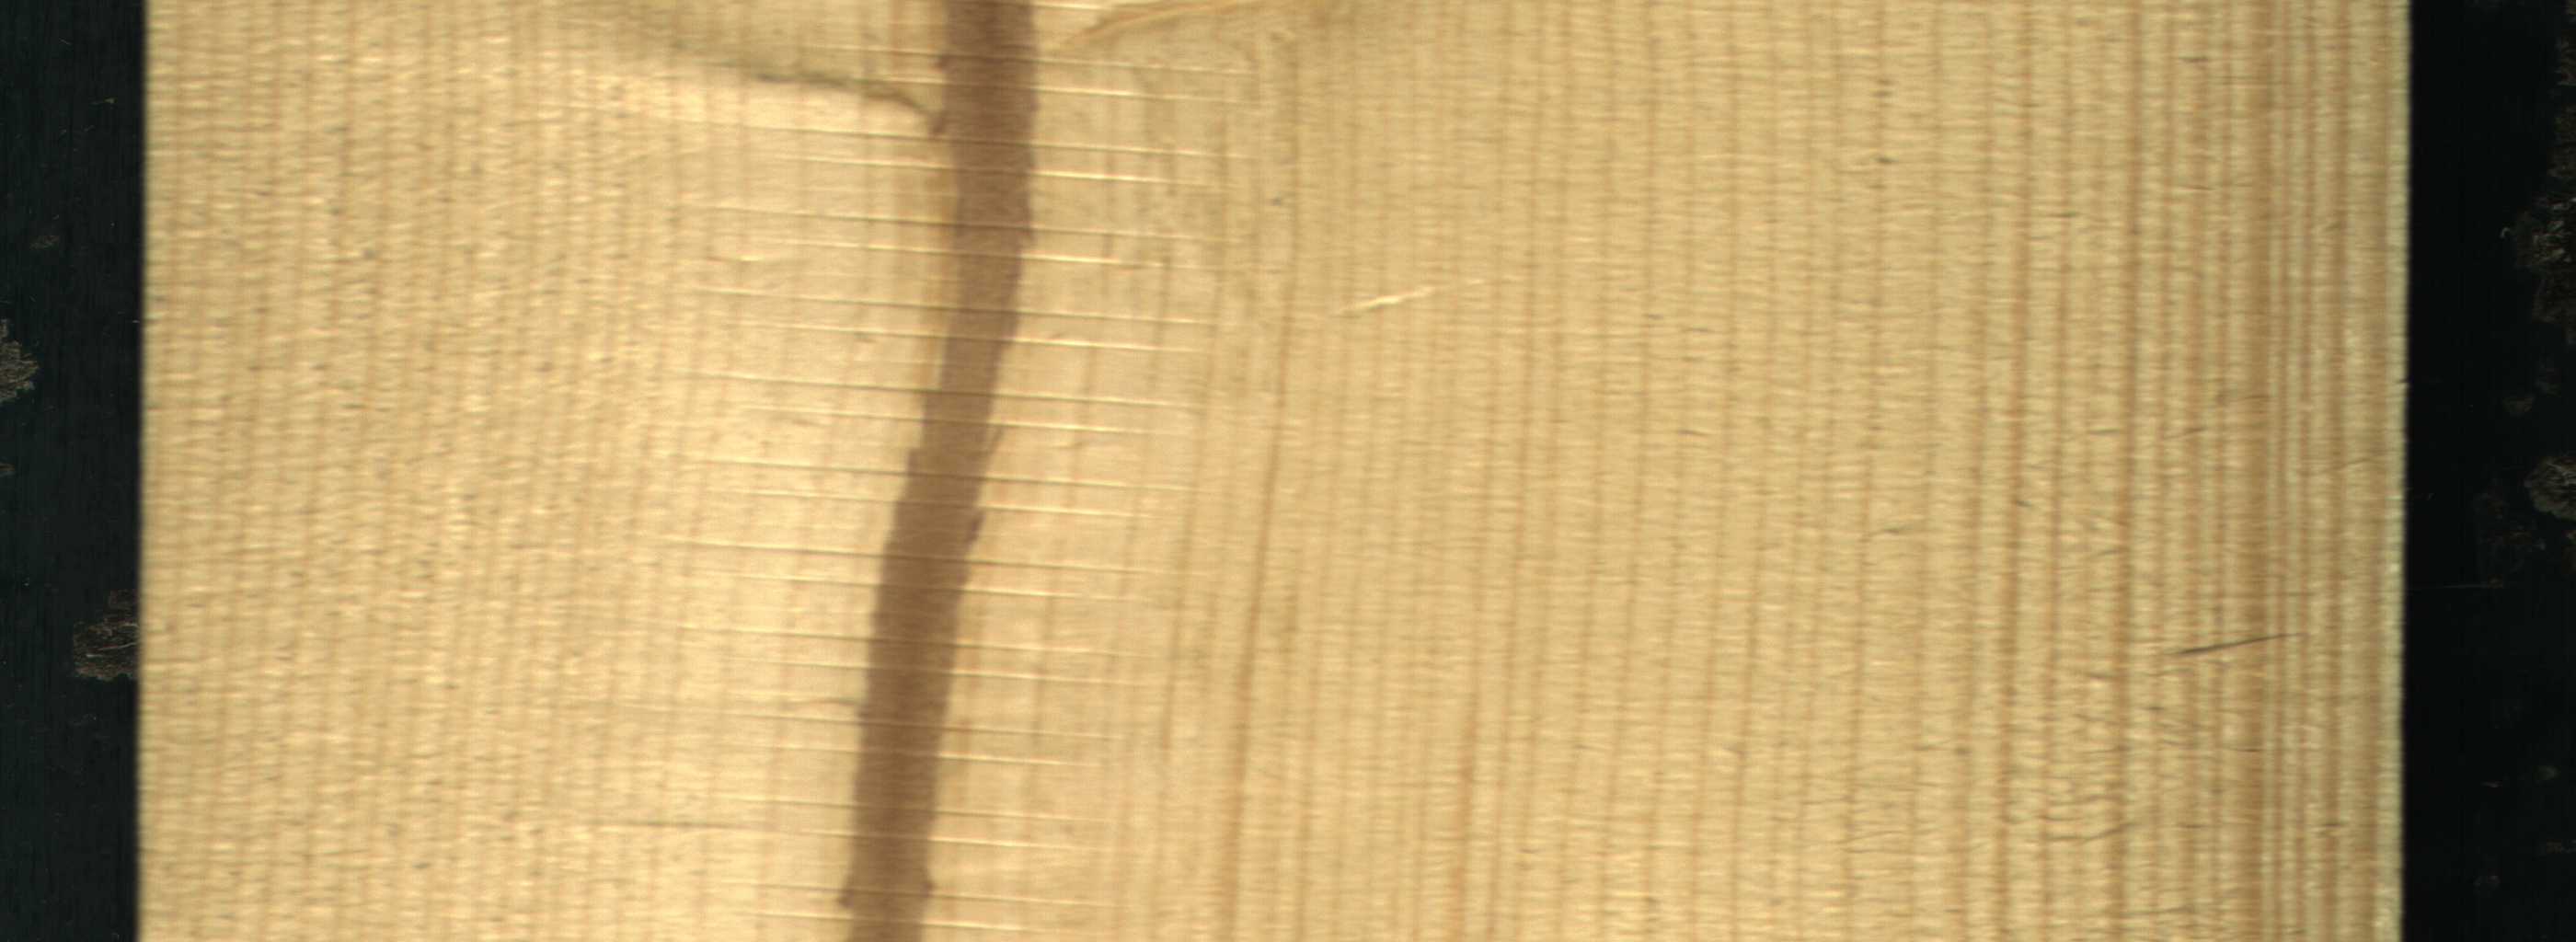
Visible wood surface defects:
Marrow